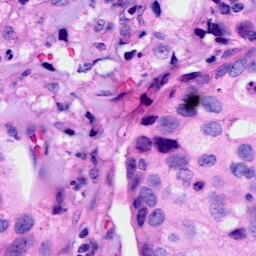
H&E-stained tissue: Breast